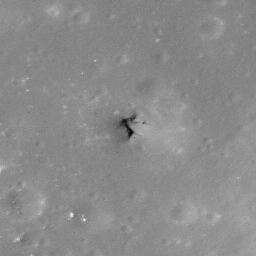
Pit: Copernicus 3
Host crater: Copernicus
Host type: impact_melt
Lunar coordinates: latitude 9.993, longitude 340.715